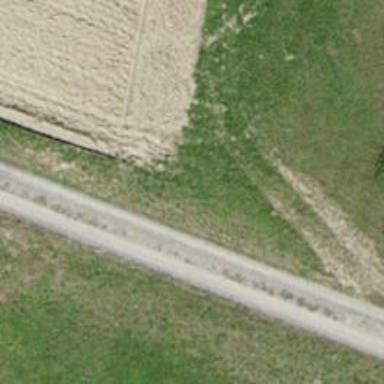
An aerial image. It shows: Pebblestone track with grade3 tracktype.